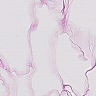
Metastatic tissue present: no